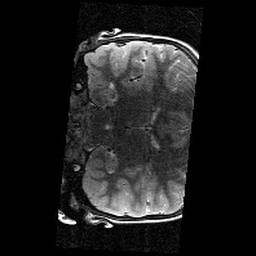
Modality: T2w
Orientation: coronal
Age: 9
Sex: female
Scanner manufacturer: siemens
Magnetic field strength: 3 T
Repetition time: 9.23 s
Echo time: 0.067 s